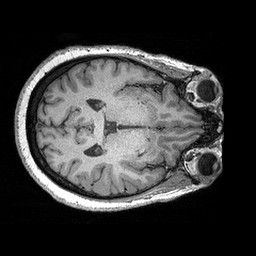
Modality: T1w
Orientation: axial
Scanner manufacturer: siemens
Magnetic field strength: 3 T
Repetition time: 2.3 s
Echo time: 0.00298 s